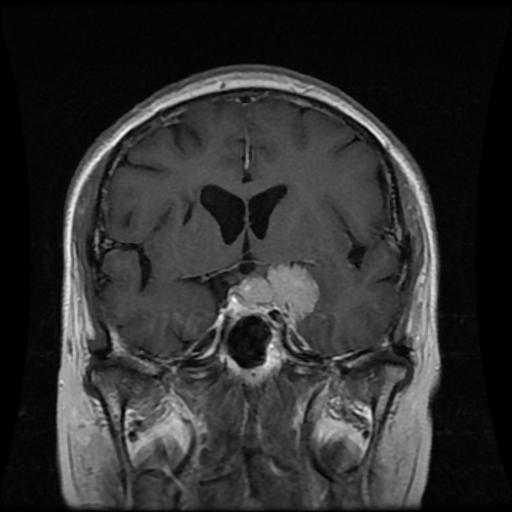
Label: meningioma